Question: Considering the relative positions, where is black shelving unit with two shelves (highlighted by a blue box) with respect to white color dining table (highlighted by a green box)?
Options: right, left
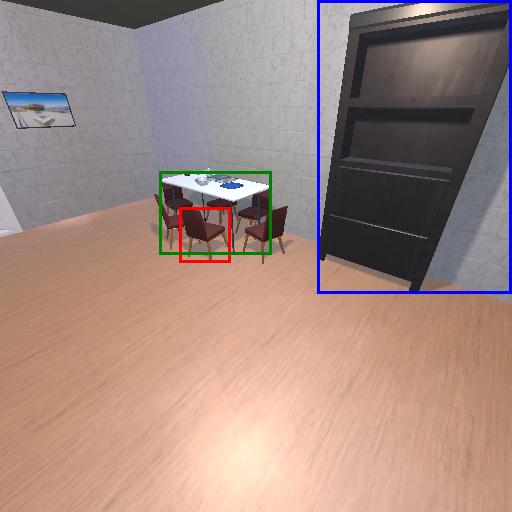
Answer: right